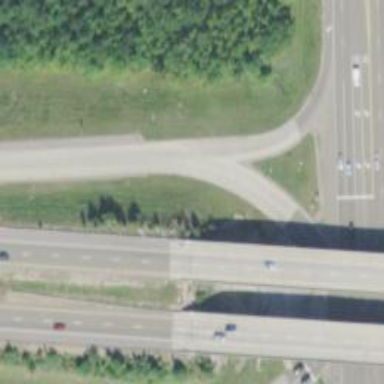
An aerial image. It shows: Motorway link.